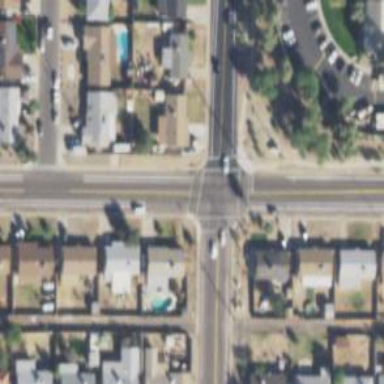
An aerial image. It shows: Road with stop sign.